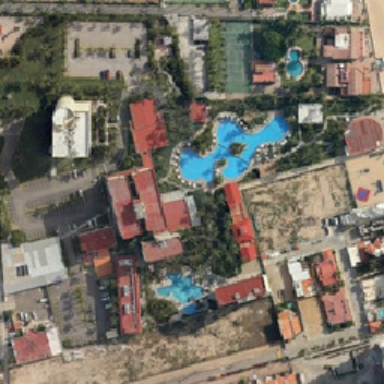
The scenery is very beautiful resort .